Question: I'm trying to add red wavy line below errors in texts, such as:

Unfortunately I can't find a proper *Span class to wrap the error text with.
How should I implement such a feature in Android?
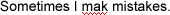
Answer: @bpronin's code did not work for me - the span was too small on high resolution screen and it spanned the entire text, not only the error spanned.
But following his idea I updated my answer to remove the need for added resource:
'''
public class ErrorSpan extends DynamicDrawableSpan {
private int width;
int lineWidth;
int waveSize;
int color;
public ErrorSpan(Resources resources) {
this(resources, Color.RED, 1, 3);
}
public ErrorSpan(Resources resources, int color, int lineWidth, int waveSize) {
super(DynamicDrawableSpan.ALIGN_BASELINE);
// Get the screen's density scale
final float scale = resources.getDisplayMetrics().density;
// Convert the dps to pixels, based on density scale
this.lineWidth = (int) (lineWidth * scale + 0.5f);
this.waveSize = (int) (waveSize * scale + 0.5f);
this.color = color;
}
@Override
public Drawable getDrawable() {
return null;
}
@Override
public int getSize(Paint paint, CharSequence text,
int start, int end,
Paint.FontMetricsInt fm) {
width = (int) paint.measureText(text, start, end);
return width;
}
@Override
public void draw(Canvas canvas, CharSequence text,
int start, int end, float x,
int top, int y, int bottom, Paint paint) {
Paint p = new Paint(paint);
p.setColor(color);
p.setStrokeWidth(lineWidth);
int doubleWaveSize = waveSize * 2;
for (int i = (int)x; i < x + width; i += doubleWaveSize) {
canvas.drawLine(i, bottom, i + waveSize, bottom - waveSize, p);
canvas.drawLine(i + waveSize, bottom - waveSize, i + doubleWaveSize, bottom, p);
}
canvas.drawText(text.subSequence(start, end).toString(), x, y, paint);
}
}
'''